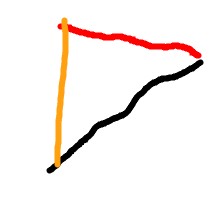
Shape: triangle